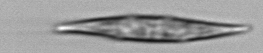
Label: Pleurosigma